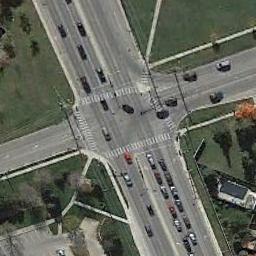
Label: intersection